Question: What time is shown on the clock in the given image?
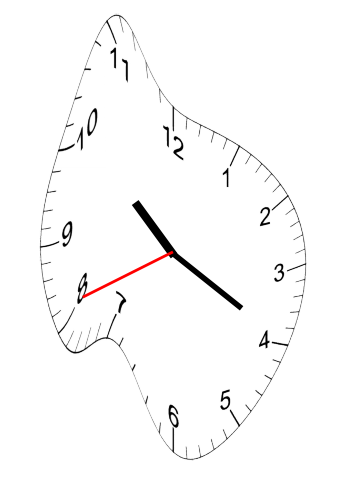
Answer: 10:19:41